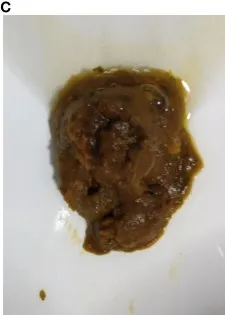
The stool traits before and after treatment with ustekinumab. (C) The stool from stoma was still formed over a one-year follow-up.
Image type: medical_photograph (other_medical_photograph)